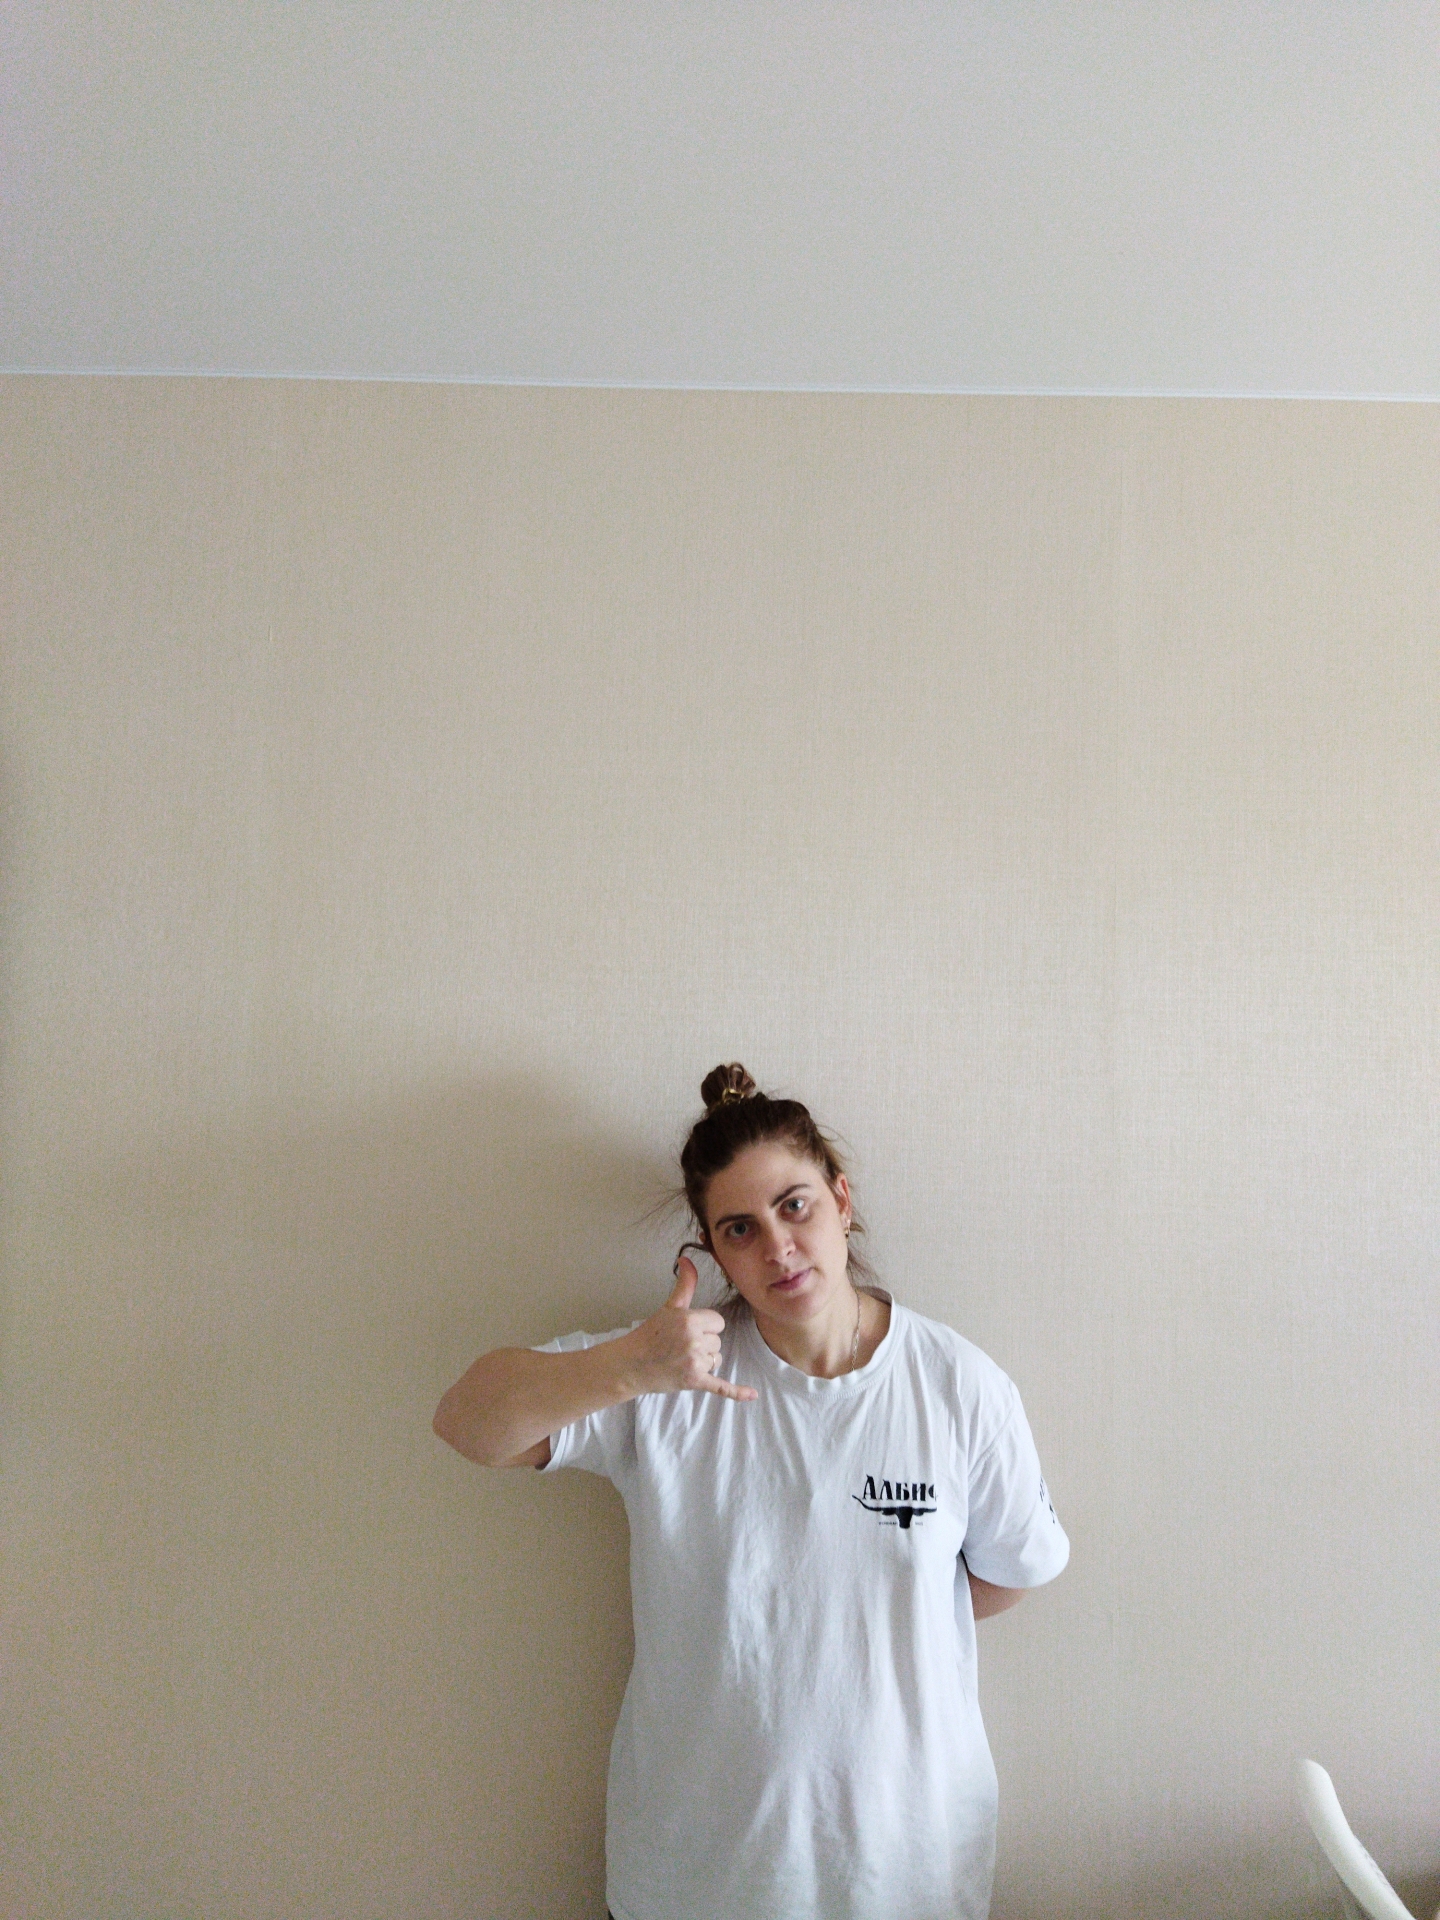
Label: clear